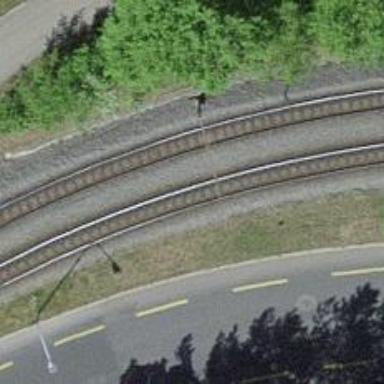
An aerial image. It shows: Tram railway with one track and electrified by contact line.